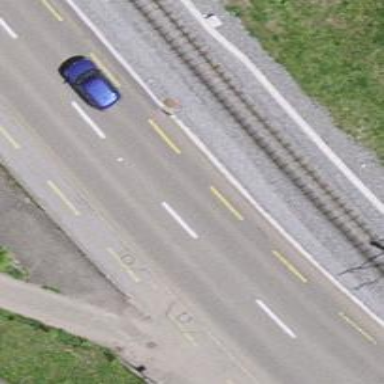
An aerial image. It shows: Secondary road with lane for cyclists on the left and cycle track on the right.